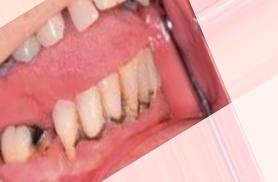
Condition: Tooth Discoloration